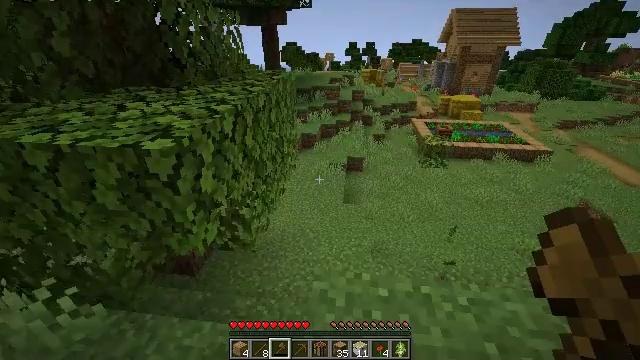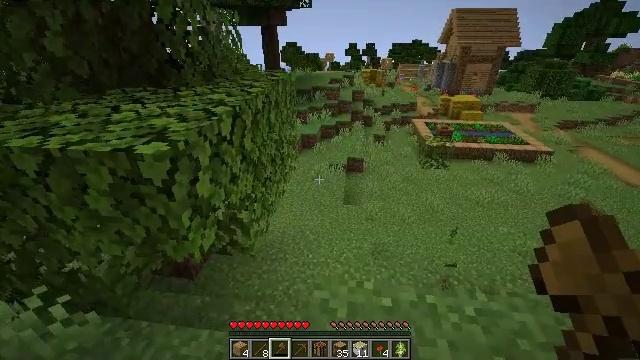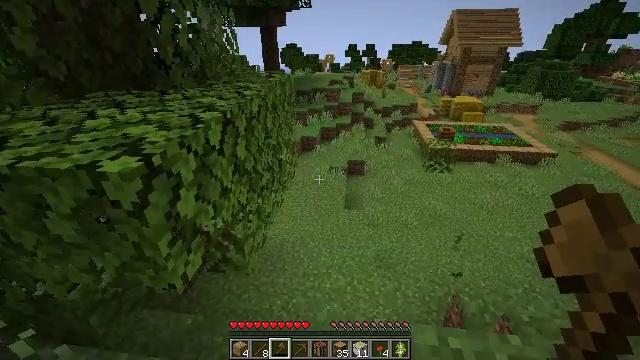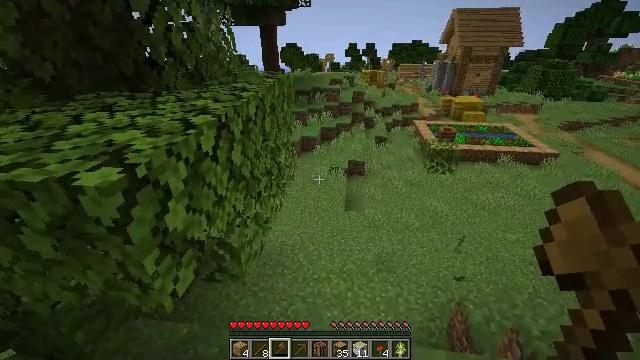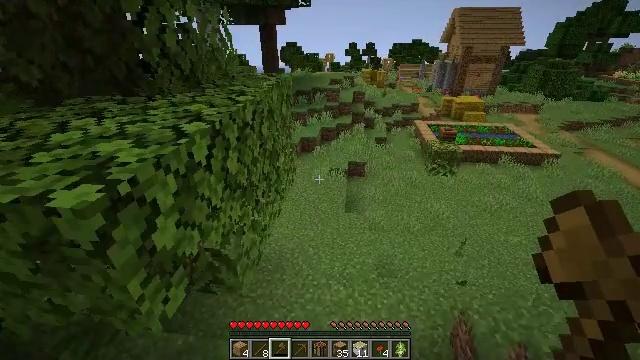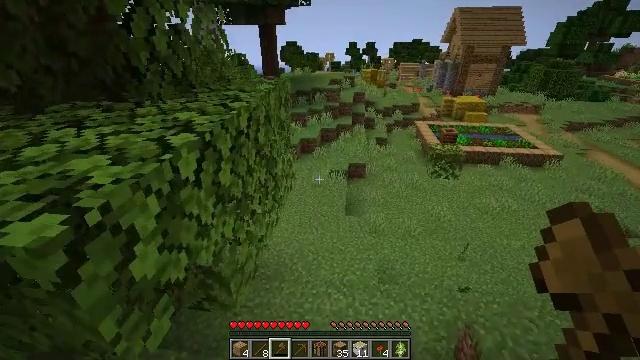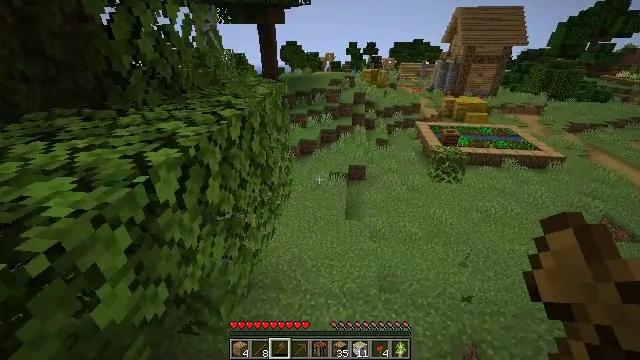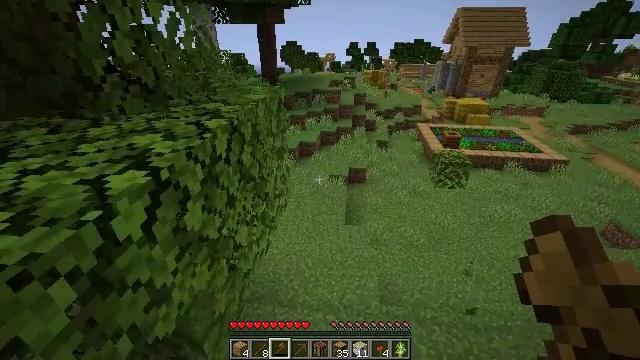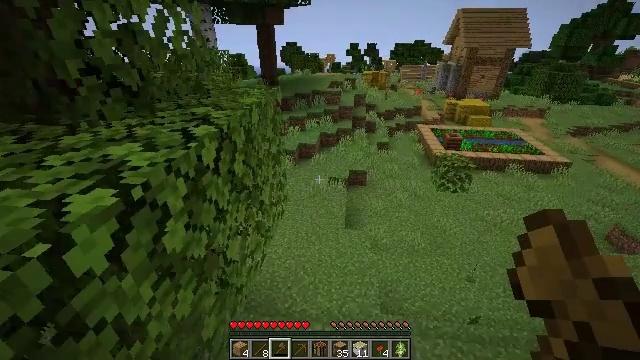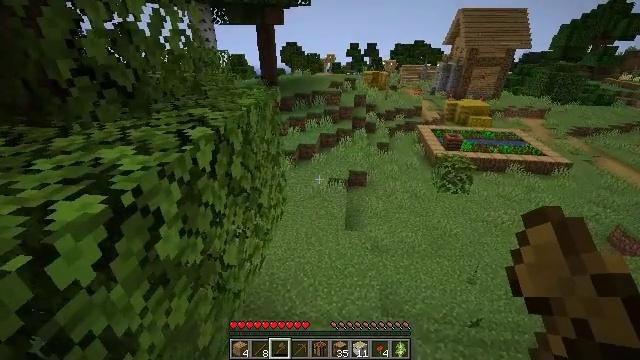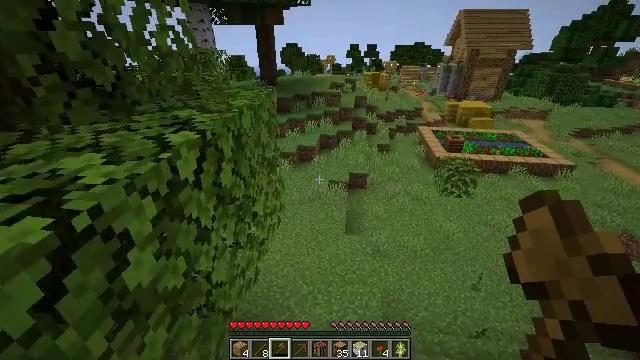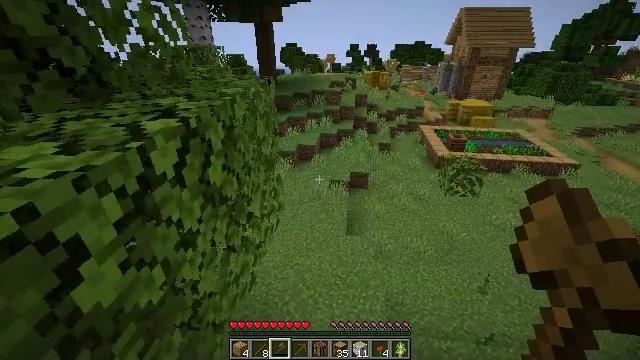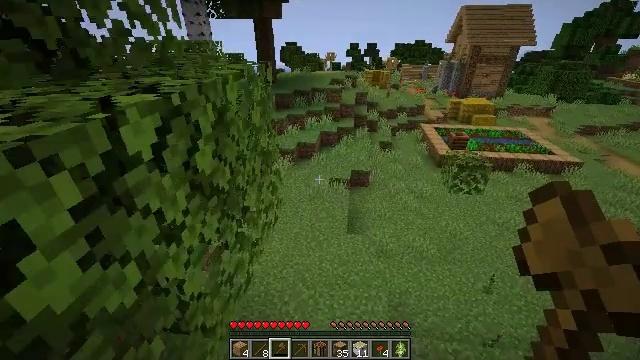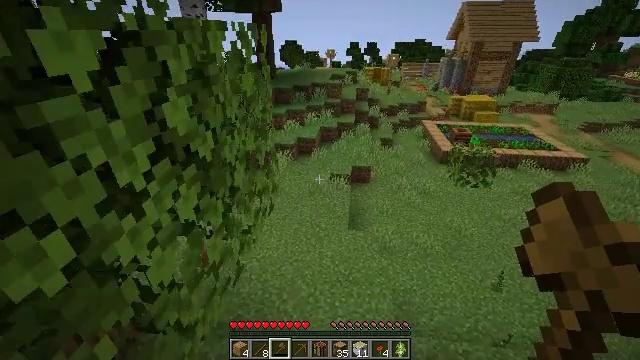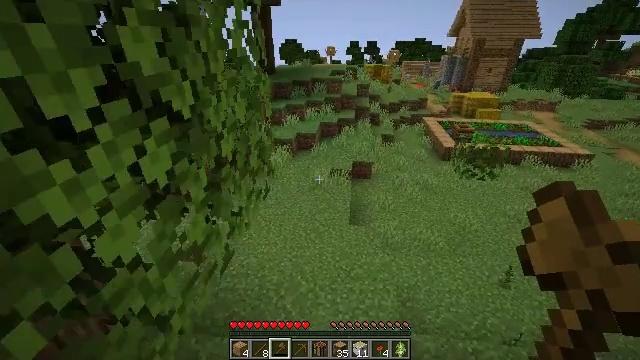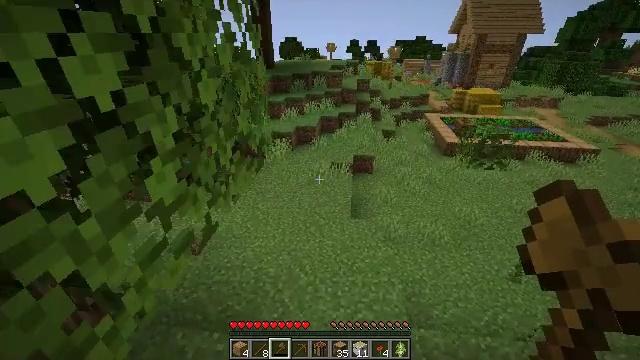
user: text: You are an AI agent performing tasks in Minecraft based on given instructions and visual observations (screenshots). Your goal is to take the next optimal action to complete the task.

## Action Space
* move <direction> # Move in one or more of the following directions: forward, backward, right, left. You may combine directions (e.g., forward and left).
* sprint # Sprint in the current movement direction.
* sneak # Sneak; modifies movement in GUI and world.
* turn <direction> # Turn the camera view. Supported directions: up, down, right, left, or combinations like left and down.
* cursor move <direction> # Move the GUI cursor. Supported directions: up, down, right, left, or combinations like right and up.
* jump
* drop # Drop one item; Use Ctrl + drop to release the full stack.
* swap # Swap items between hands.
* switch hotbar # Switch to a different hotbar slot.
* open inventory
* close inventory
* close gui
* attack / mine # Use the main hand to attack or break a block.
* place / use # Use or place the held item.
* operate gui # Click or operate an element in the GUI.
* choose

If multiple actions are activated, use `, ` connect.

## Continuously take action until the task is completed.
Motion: motion action
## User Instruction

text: Break the mature wheat plants.
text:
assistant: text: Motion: move forward
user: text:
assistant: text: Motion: move forward
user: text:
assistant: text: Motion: move forward
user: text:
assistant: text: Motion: move forward
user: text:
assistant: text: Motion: move forward
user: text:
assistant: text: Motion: move forward
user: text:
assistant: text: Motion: move forward
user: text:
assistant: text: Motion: move forward
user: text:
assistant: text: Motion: move forward
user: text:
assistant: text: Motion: move forward
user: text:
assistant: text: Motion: move forward
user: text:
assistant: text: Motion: move forward
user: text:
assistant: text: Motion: move forward
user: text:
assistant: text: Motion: move forward
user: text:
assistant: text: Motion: move forward
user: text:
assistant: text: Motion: move forward
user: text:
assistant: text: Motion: move forward
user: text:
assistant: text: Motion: move forward
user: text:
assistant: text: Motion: move forward
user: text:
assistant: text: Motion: move forward
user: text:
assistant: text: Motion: move forward
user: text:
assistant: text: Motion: move forward
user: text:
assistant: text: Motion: move forward
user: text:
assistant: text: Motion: move forward
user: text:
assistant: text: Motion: move forward
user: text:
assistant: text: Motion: move forward
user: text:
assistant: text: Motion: move forward, turn left
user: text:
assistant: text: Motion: move forward, turn left and up
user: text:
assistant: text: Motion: move forward, turn left
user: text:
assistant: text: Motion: move forward, turn left and up